Interaction volume radius: 5 \u00c5
Interaction volume height: 30 \u00c5
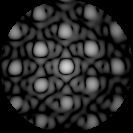
Disorder parameter: 0.1394